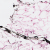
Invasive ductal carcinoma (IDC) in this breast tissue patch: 0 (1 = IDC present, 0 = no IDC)